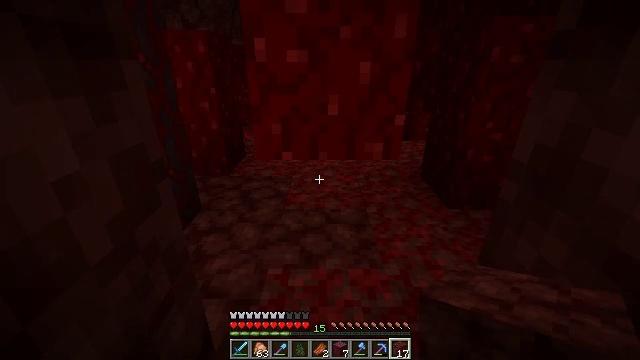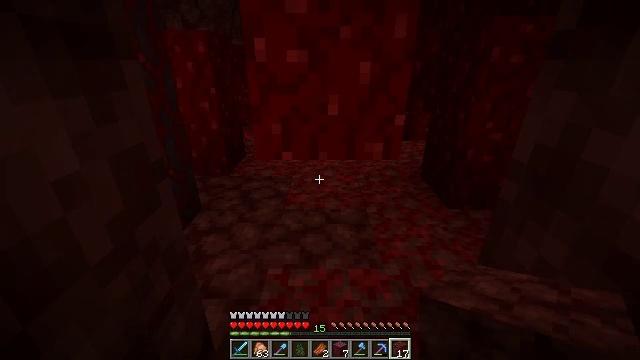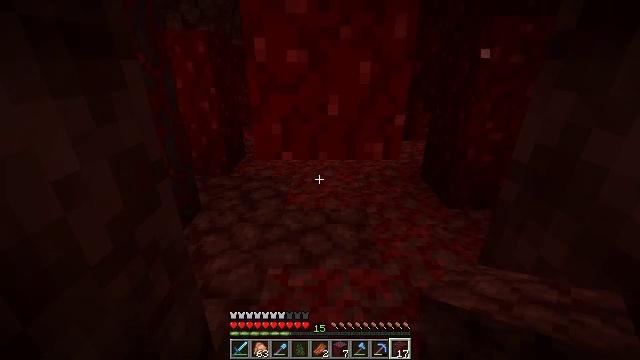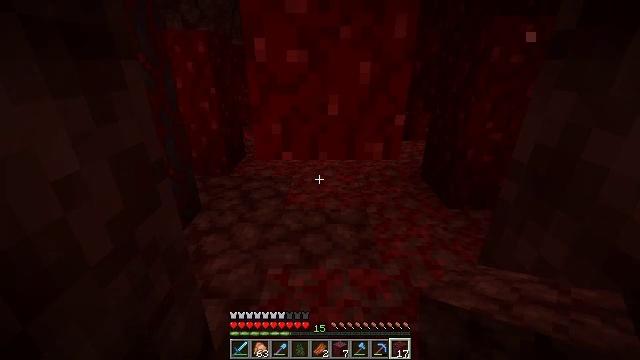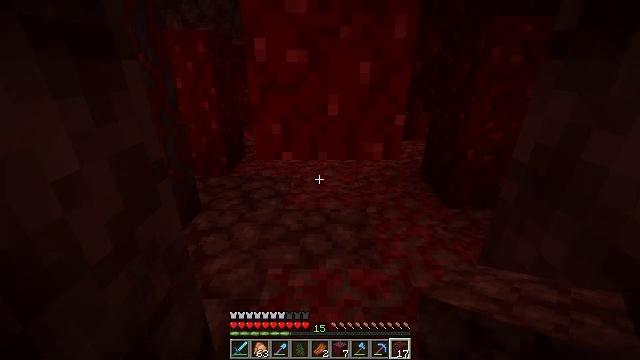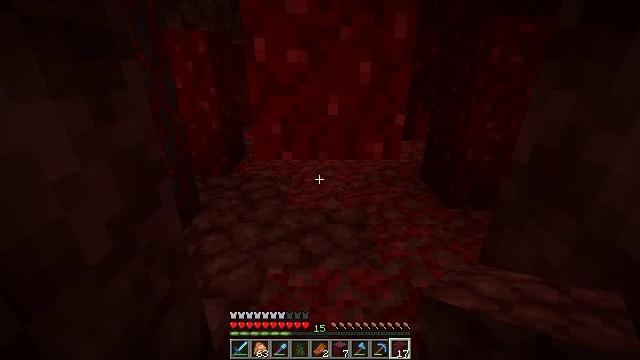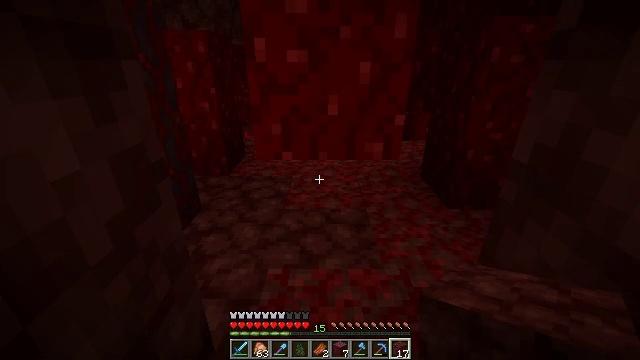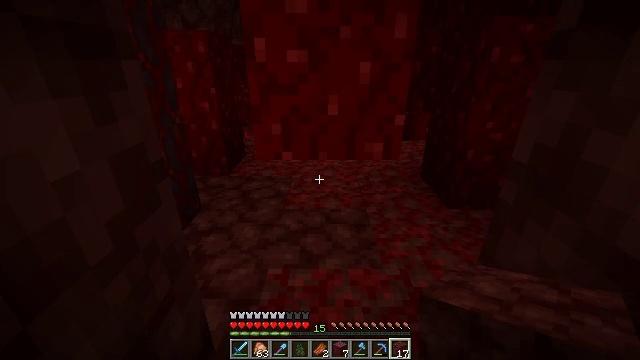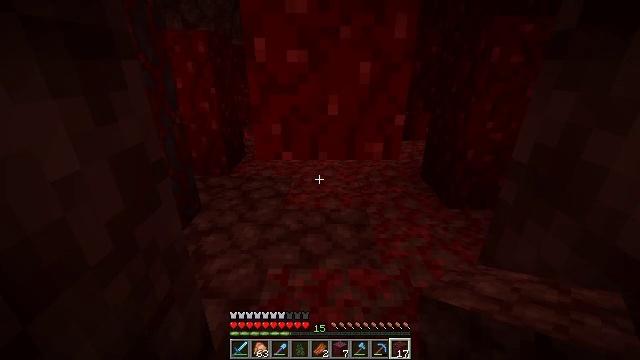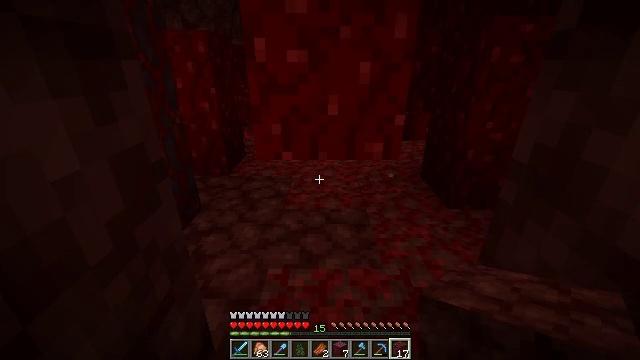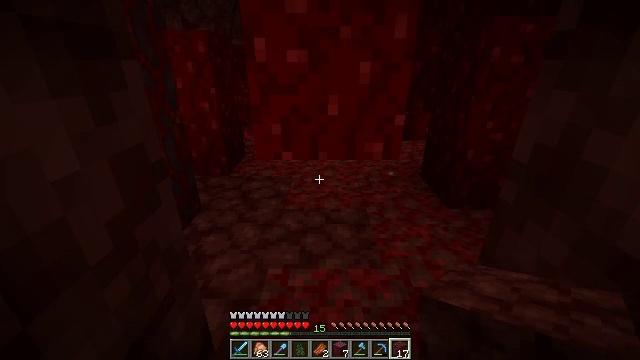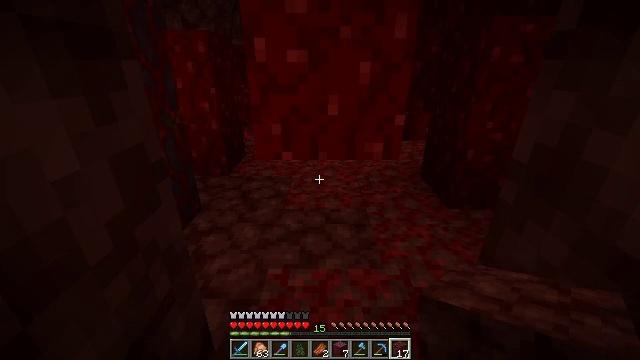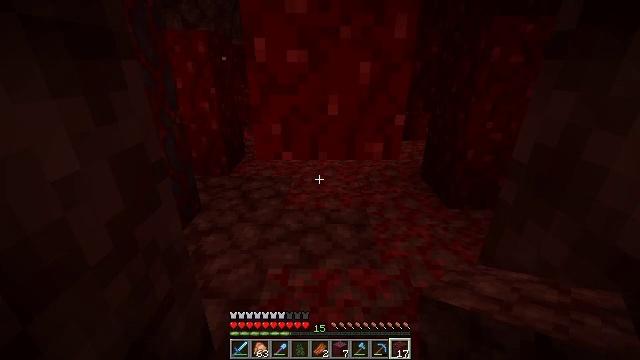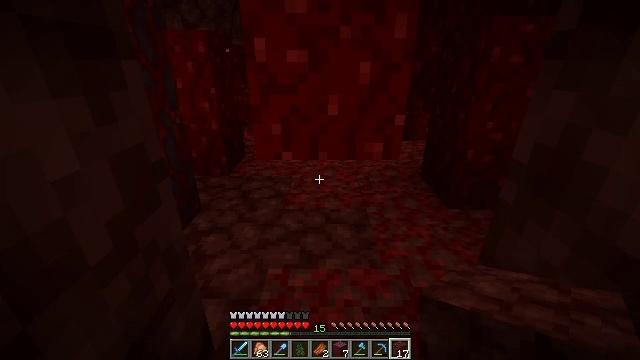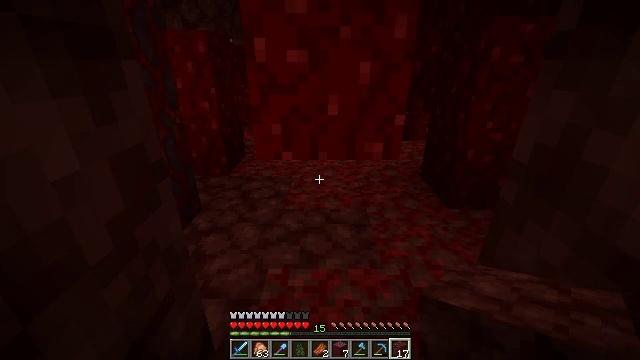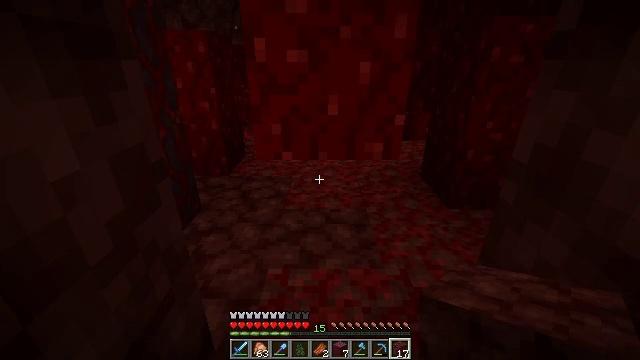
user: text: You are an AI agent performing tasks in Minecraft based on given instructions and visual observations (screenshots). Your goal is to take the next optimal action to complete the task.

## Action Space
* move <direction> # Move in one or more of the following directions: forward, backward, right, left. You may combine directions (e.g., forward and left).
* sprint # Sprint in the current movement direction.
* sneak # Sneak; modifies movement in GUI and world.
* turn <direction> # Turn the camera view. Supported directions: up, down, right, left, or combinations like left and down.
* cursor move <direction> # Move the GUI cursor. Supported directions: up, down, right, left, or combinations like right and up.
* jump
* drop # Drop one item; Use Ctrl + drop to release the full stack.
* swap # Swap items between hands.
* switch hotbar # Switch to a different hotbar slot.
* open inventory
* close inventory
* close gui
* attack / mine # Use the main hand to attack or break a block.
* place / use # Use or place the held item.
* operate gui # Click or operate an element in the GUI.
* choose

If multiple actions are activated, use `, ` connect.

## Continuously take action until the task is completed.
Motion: motion action
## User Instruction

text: Break the nether wart block with a tool.
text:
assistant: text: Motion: no_op
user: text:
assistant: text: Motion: no_op
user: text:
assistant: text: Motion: no_op
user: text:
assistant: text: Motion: no_op
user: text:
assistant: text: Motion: no_op
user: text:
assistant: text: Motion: no_op
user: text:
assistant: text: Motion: no_op
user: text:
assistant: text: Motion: no_op
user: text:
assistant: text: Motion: no_op
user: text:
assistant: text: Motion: no_op
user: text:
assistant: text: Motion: no_op
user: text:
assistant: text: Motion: no_op
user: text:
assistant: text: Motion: no_op
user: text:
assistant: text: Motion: no_op
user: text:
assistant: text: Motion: no_op
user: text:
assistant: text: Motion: no_op
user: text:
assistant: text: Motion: no_op
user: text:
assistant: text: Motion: no_op
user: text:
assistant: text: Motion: no_op
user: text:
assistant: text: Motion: no_op
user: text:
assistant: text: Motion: no_op
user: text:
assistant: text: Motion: no_op
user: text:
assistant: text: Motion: no_op
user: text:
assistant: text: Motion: no_op
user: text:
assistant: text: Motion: no_op
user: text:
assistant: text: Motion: no_op
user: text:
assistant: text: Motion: no_op
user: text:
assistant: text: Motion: no_op
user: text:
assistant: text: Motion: no_op
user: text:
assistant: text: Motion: no_op